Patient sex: M
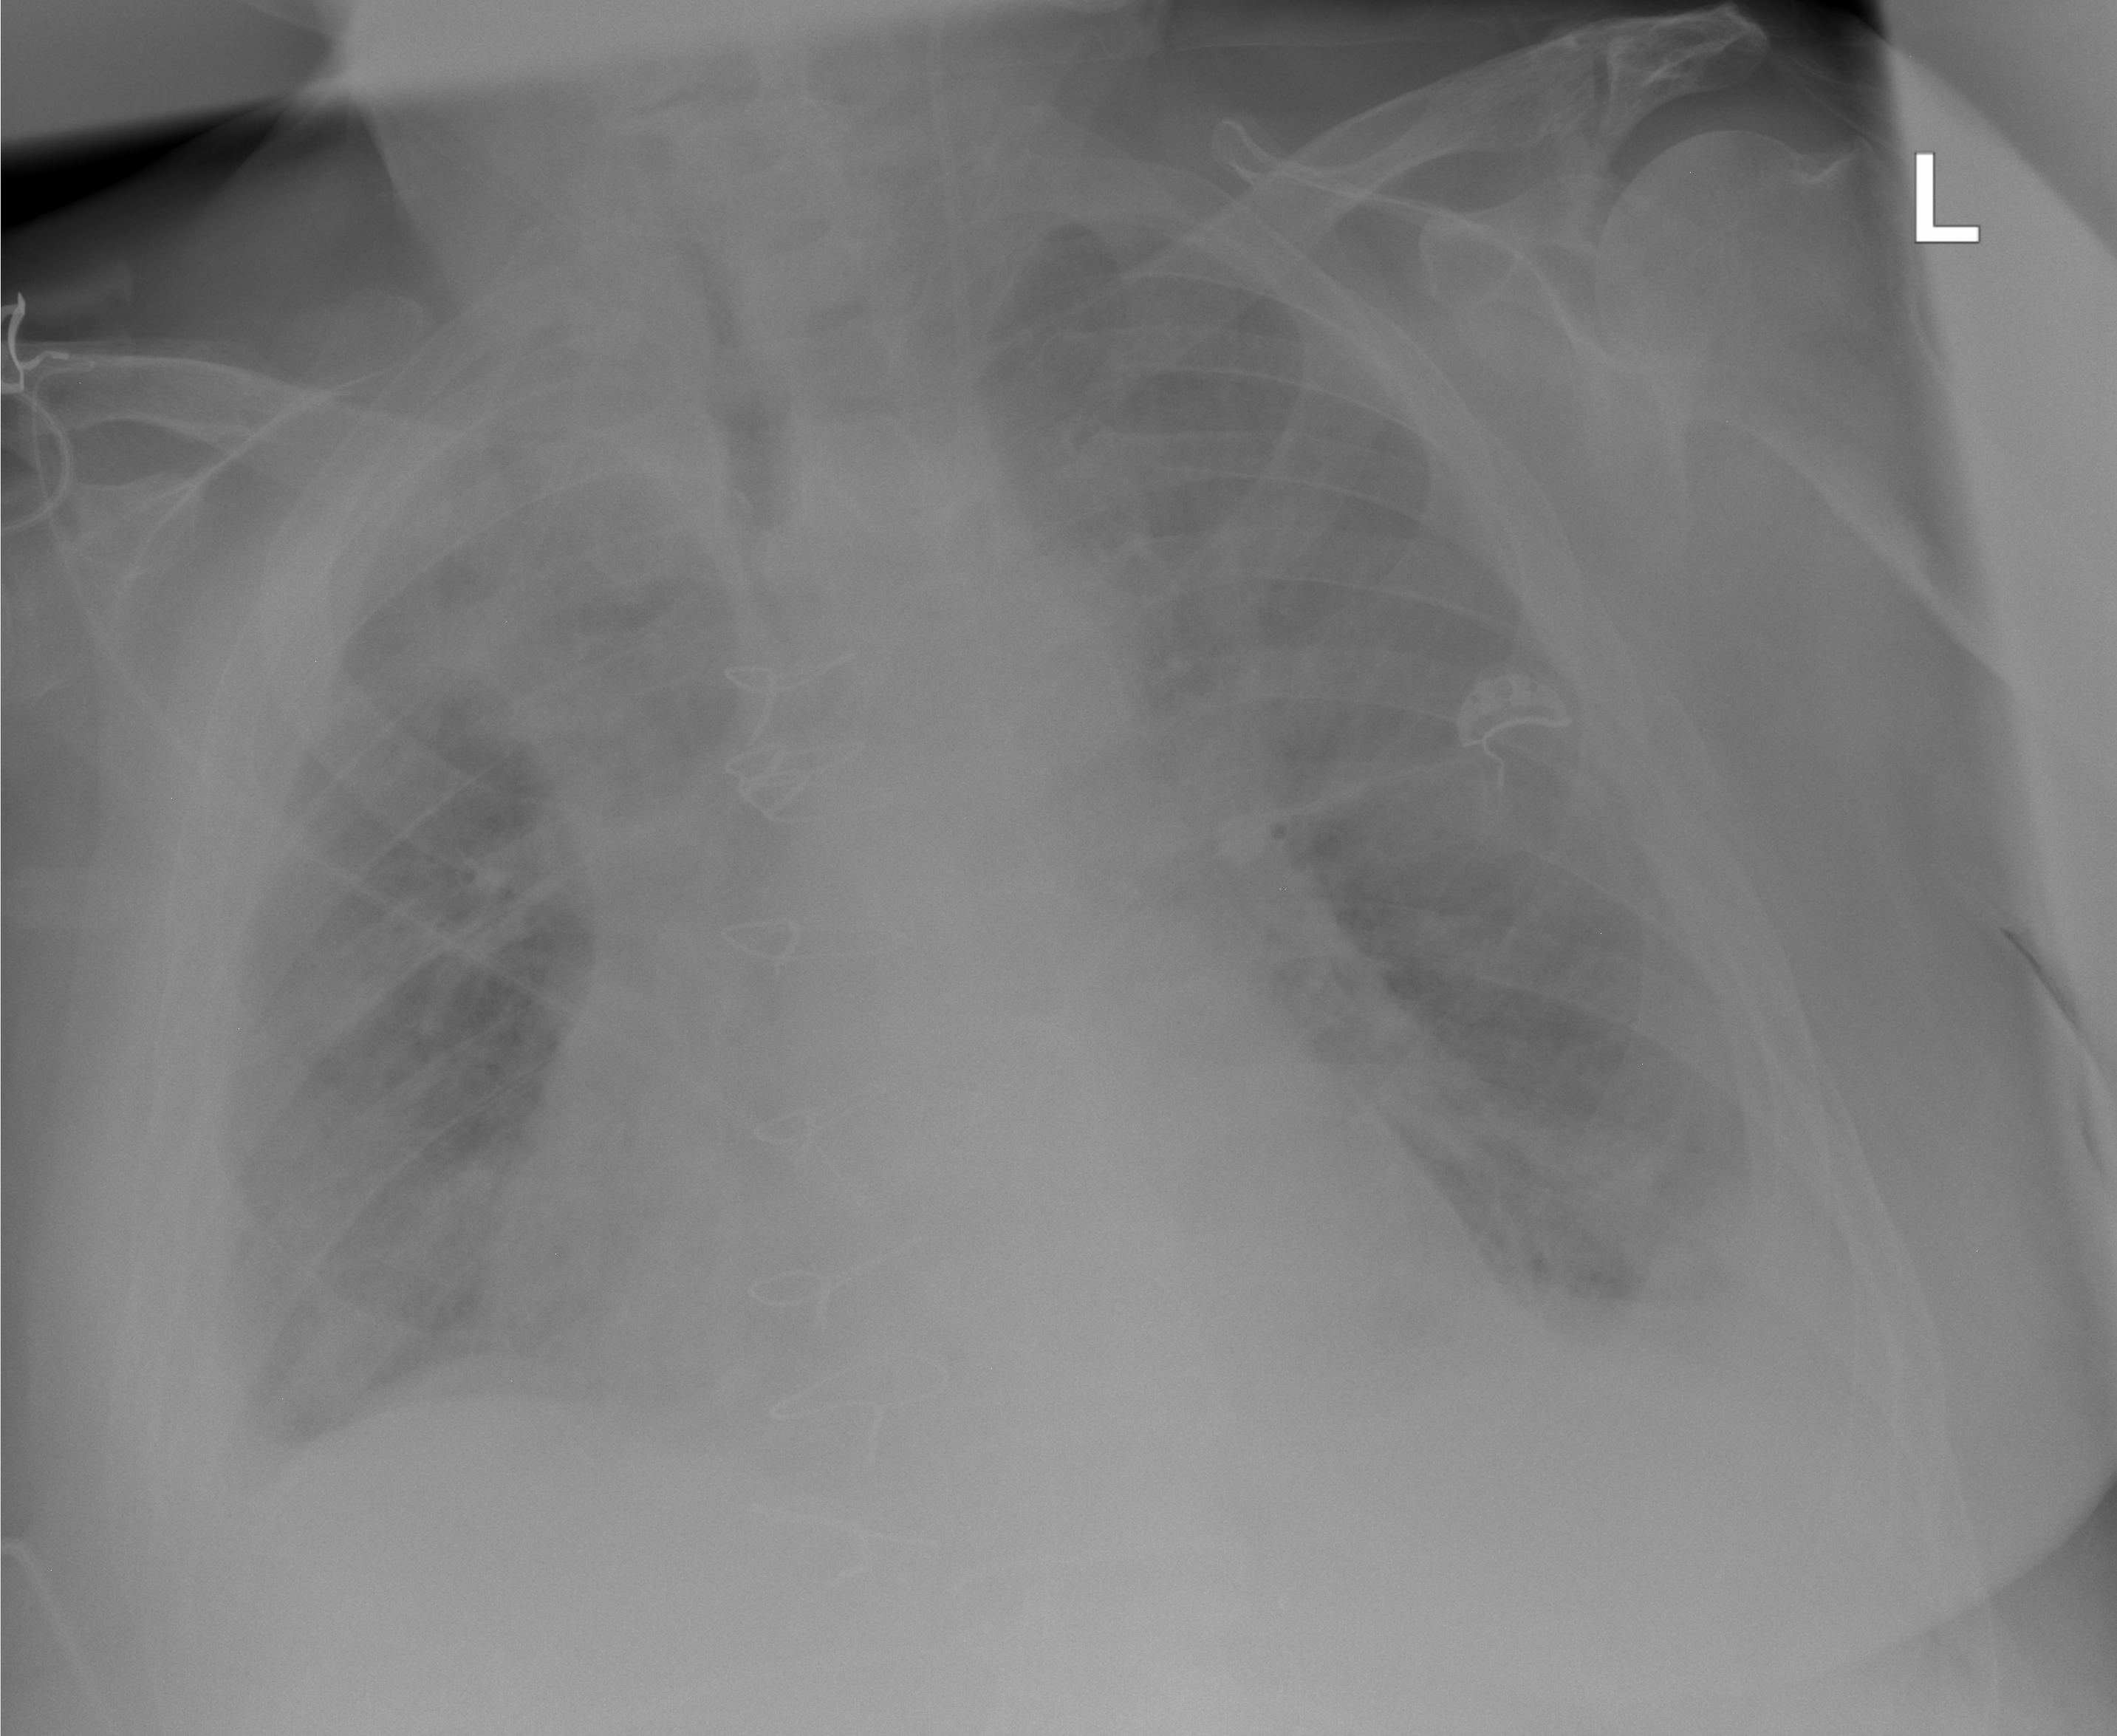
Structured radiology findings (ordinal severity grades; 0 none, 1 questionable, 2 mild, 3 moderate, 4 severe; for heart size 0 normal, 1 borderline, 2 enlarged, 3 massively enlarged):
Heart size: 2
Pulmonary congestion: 3
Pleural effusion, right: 2
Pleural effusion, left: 2
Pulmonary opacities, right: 2
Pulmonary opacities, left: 2
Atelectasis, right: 2
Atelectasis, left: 2